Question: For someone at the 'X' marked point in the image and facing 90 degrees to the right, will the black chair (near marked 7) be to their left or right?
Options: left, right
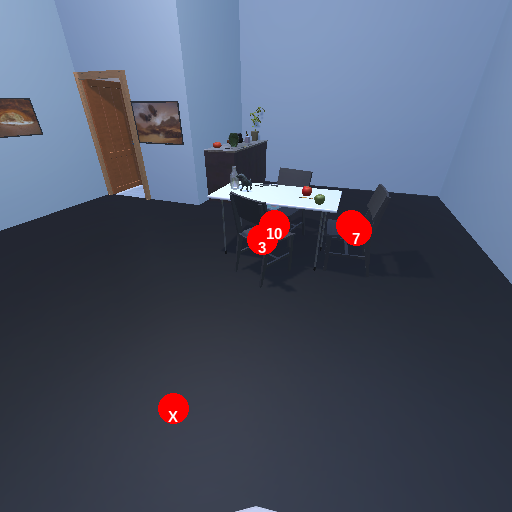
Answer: left